Question: I've made a constraint in my storyboard and connected to a variable in my view controller. In 'updateViewConstraints' I set the constraint's 'active' property to false.
When I do
'''
self.view.setNeedsUpdateConstraints()
self.view.layoutIfNeeded()
'''
in 'viewDidLoad', 'layoutIfNeeded' calls 'updateViewConstraints' which sets the constraint to not active, but then somewhere after this it sets the constraint to active and then 'UIViewAlertForUnsatisfiableConstraints' symbolic breakpoint is hit due to conflict with my other constraints. When I check the value of '.active' further up the stack at this breakpoint it is 'true'.
This only happens in 'viewDidLoad'. Before the view is displayed on the screen 'updateViewConstraints' is called again, and this time setting the constraint to not active sticks and the layout is correct. I still get the conflicting constraints error in the console. Is this a bug?
Edit: Here's the stack trace leading to setting the constraint to active:

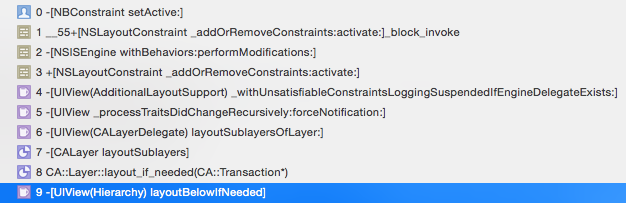
Answer: The 'active' property is actually a virtual property that just indicates if the constraint is installed. If you set it 'true', it installs itself into the nearest common ancestor of the two views. So it was becoming active because in storyboard it was installed in the view. To fix my problem, I simply unticked 'Installed' in storyboard.